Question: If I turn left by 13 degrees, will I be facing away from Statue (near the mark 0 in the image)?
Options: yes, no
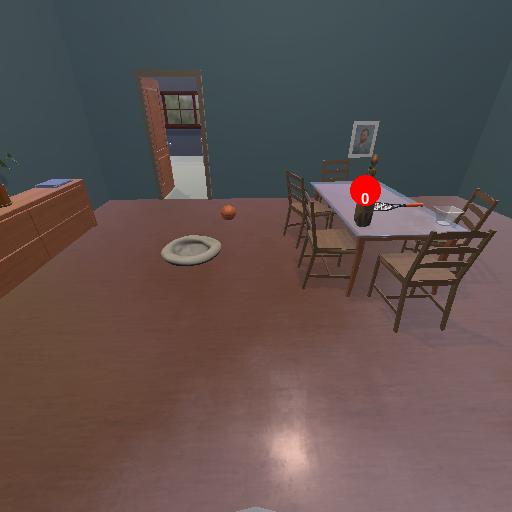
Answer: yes